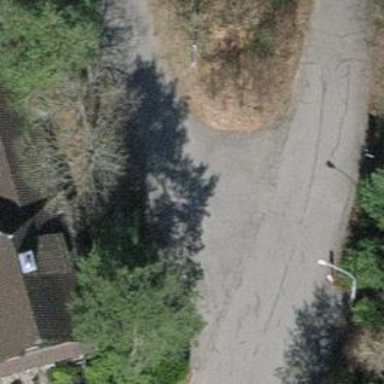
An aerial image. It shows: Paved residential road.